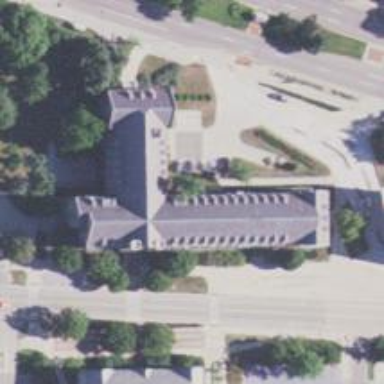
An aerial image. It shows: Gabled roof university building.